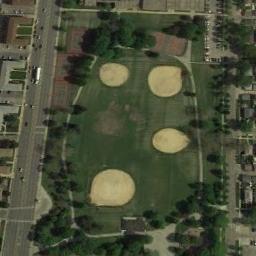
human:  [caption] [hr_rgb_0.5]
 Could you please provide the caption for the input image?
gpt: There are four baseball diamonds in the middle of many buildings with a road beside .

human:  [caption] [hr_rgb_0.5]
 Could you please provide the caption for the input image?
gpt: Four baseball diamonds of different sizes surrounded by some trees and some badminton courts beside .

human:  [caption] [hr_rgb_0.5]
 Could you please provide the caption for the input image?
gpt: There is a trail leading to this baseball field .

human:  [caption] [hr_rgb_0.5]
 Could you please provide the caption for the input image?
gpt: There are two simple baseball diamonds in the grass next to the houses .

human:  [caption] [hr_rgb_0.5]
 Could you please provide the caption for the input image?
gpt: Four baseball diamonds are surrounded by trees .